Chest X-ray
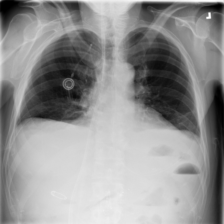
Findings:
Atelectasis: positive
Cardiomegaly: negative
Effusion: positive
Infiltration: positive
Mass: negative
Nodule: negative
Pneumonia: negative
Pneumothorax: negative
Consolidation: negative
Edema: negative
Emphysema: negative
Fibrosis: negative
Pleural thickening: negative
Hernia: negative